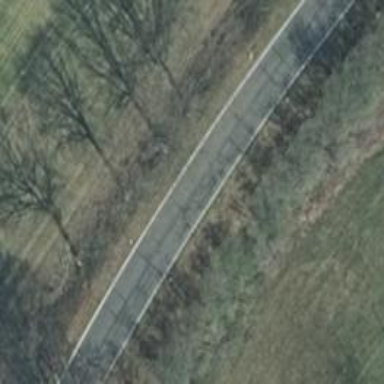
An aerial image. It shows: Tertiary road with asphalt surface.